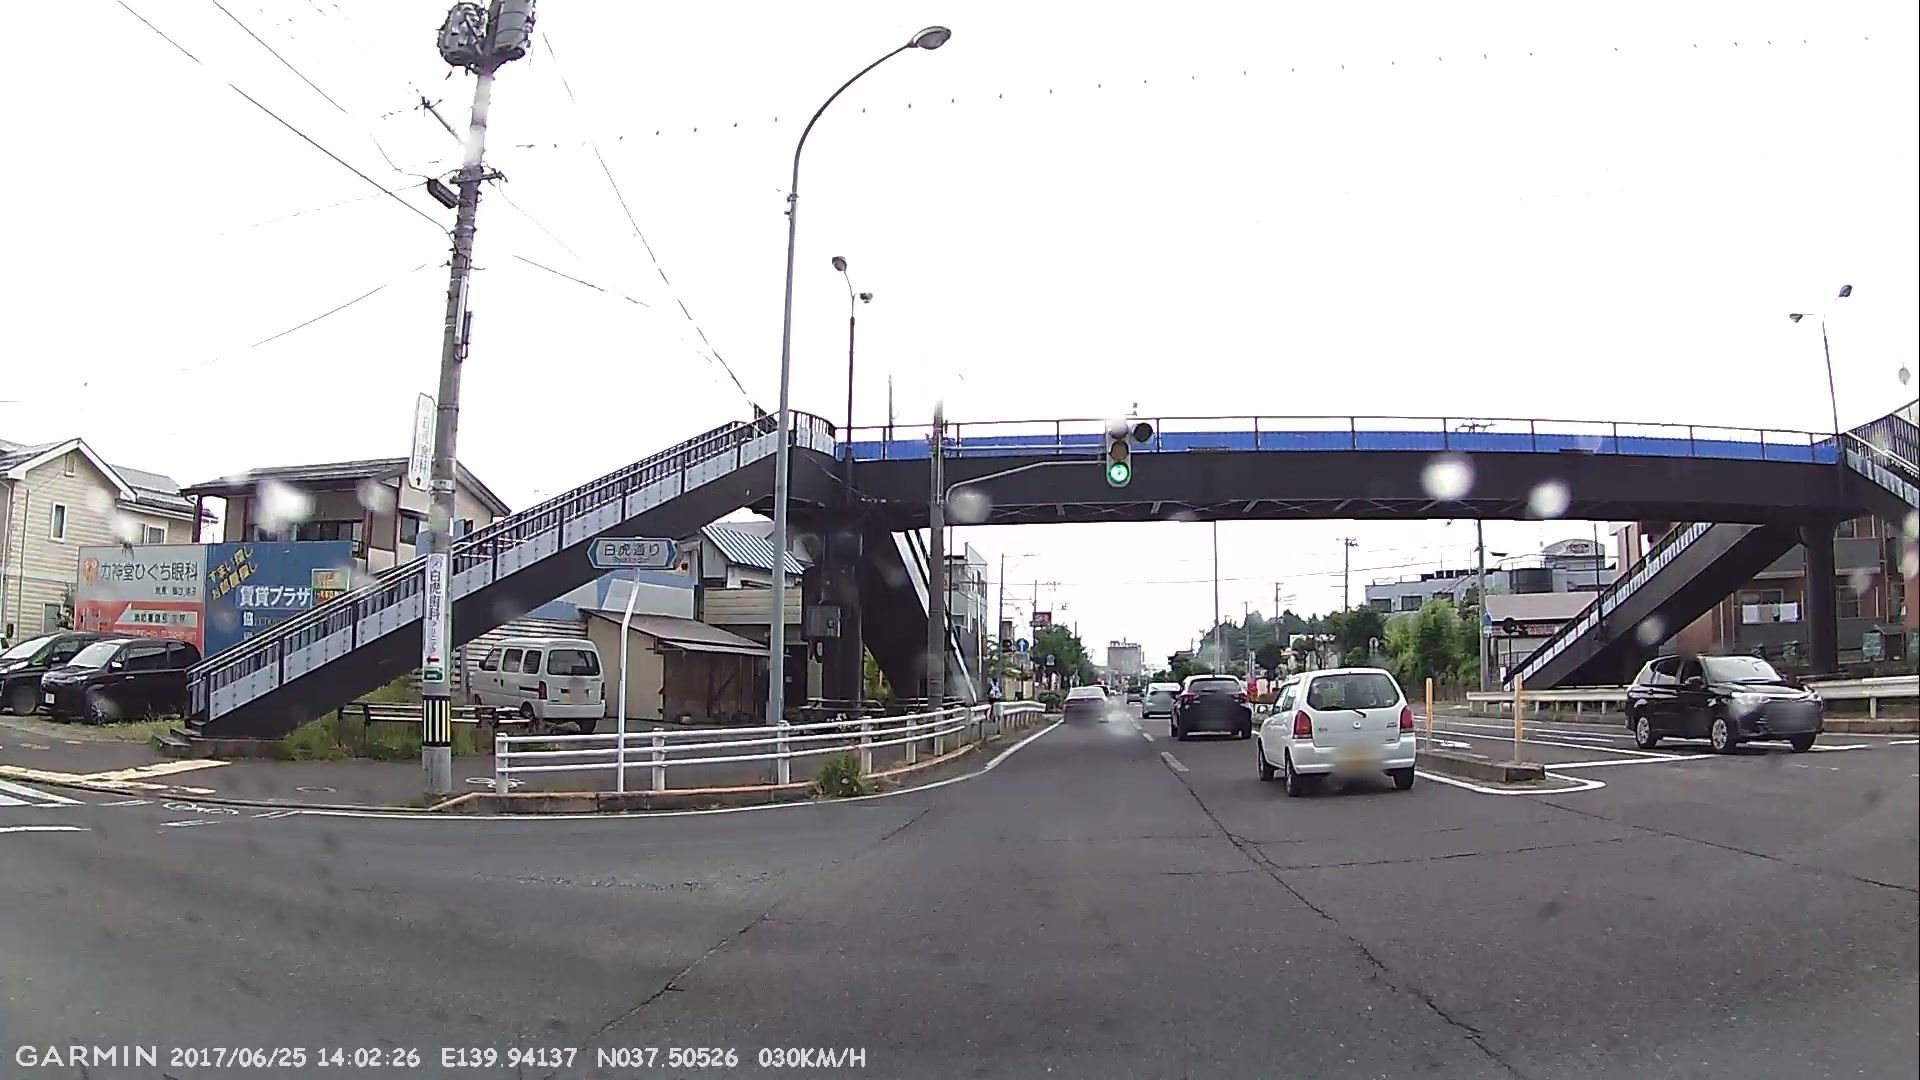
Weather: cloudy
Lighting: day
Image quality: good
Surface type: driving surface
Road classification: primary
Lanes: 4.0
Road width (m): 3
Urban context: urban centre
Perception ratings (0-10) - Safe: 3, Lively: 4.23, Beautiful: 2.13, Boring: 1.72, Depressing: 3.52, Wealthy: 2.6